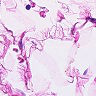
Metastatic tissue present: no